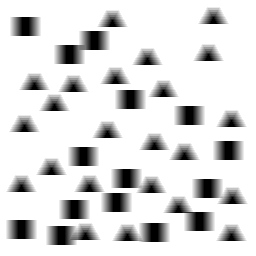
Squares: 15
Triangles: 23
Stars: 0
Total shapes: 38